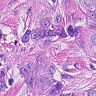
Metastatic tissue present: yes